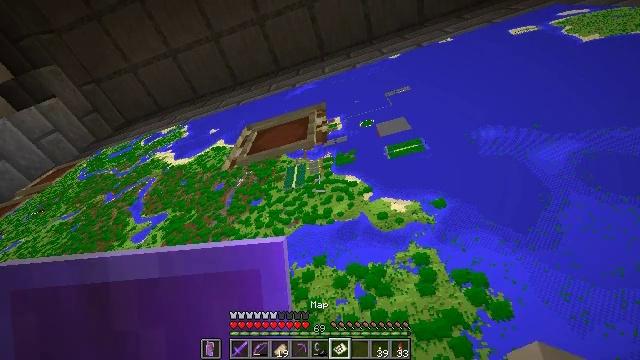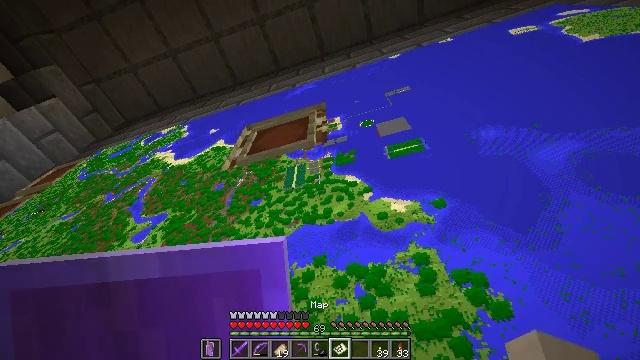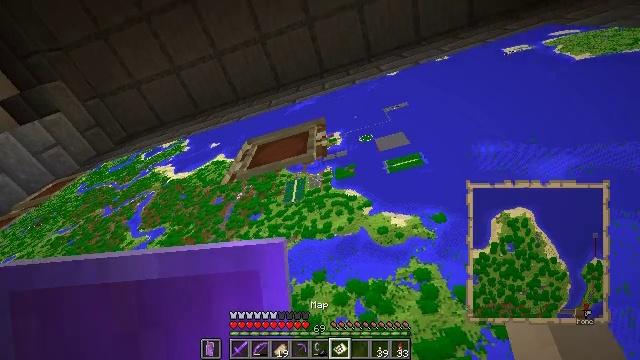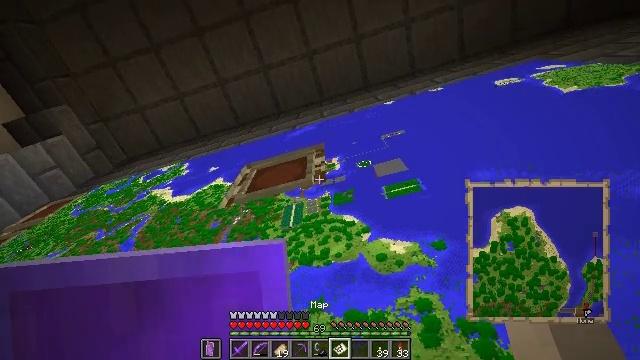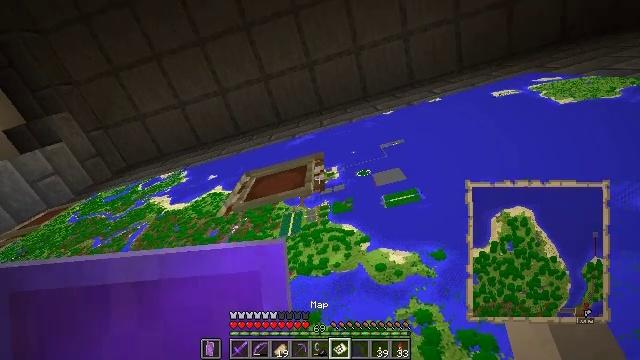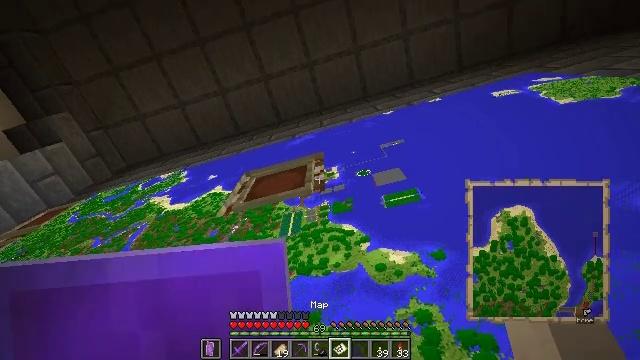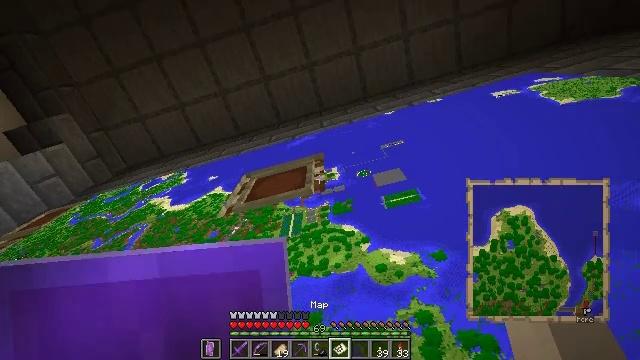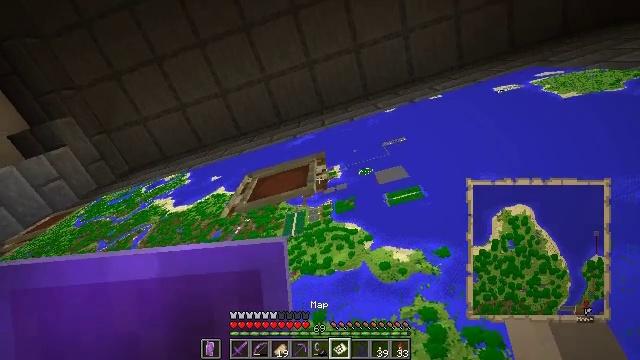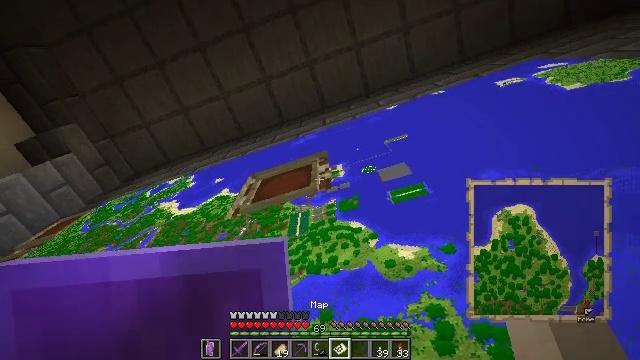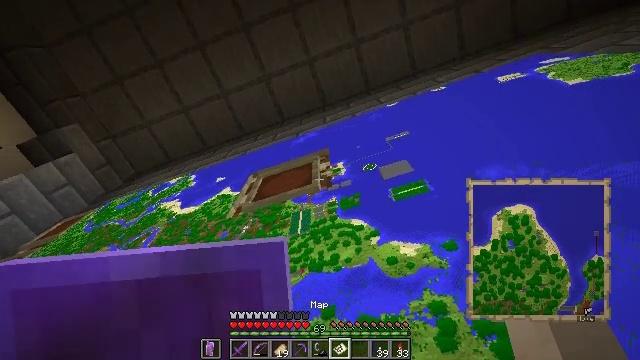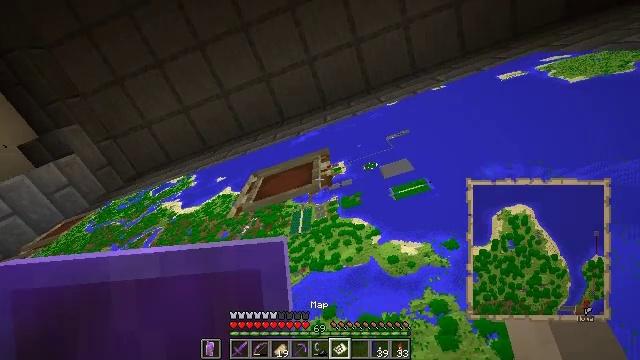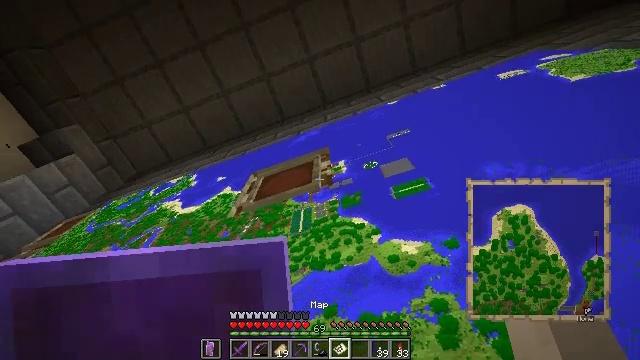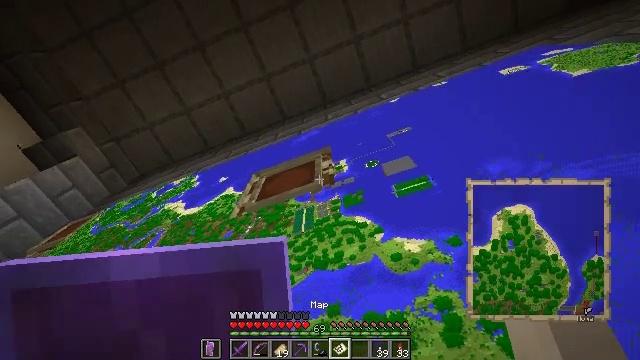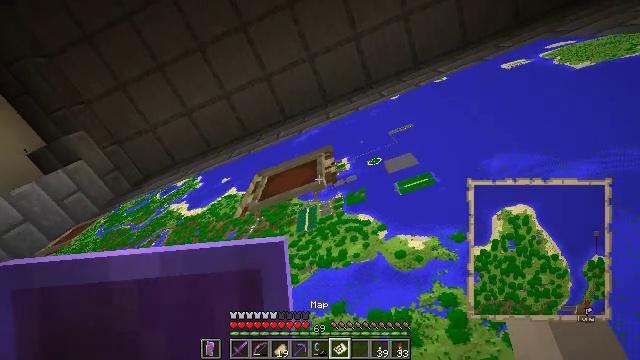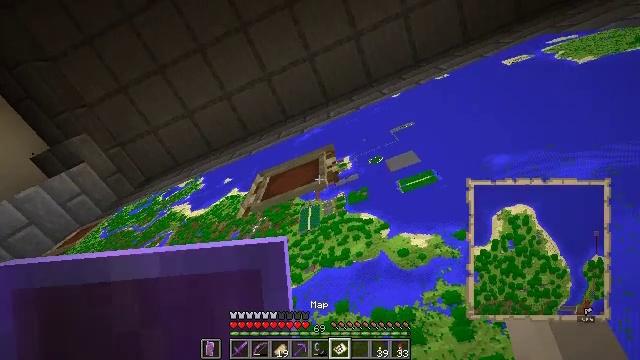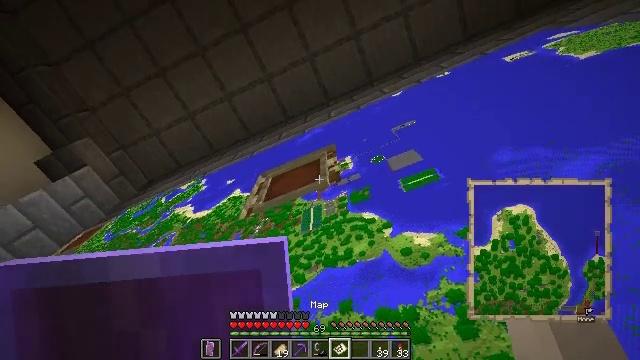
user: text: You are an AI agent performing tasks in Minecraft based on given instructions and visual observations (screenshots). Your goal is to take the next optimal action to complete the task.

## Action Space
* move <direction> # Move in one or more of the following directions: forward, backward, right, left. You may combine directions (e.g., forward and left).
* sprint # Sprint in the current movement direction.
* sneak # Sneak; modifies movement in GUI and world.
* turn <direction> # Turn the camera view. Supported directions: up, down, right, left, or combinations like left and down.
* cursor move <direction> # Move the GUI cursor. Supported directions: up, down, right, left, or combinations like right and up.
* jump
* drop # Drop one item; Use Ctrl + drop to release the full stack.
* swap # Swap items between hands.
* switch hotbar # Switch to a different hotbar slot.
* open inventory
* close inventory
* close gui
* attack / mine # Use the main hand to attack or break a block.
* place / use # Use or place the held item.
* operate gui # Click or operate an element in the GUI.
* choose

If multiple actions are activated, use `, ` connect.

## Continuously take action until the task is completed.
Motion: motion action
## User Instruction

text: Break the glowstone to gather its dust.
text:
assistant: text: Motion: no_op
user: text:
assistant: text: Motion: turn up
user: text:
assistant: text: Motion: turn up
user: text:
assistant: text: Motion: turn up
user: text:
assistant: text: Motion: no_op
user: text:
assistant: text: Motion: no_op
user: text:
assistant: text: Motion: turn left
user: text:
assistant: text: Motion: turn left
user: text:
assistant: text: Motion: no_op
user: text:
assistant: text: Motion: no_op
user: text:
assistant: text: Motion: no_op
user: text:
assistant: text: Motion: no_op
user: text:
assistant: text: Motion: turn left
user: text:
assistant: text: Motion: no_op
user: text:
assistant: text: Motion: no_op
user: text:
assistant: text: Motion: turn left
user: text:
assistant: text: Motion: use / place
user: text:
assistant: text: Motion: turn left, use / place
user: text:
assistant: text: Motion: use / place
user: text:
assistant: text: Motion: no_op
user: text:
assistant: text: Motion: no_op
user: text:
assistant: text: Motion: no_op
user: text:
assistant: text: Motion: no_op
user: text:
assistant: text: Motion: no_op
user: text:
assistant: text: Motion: no_op
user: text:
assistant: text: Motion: no_op
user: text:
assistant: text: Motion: turn right
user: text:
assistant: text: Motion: turn right
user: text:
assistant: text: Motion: turn right and down
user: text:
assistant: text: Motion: turn right and down